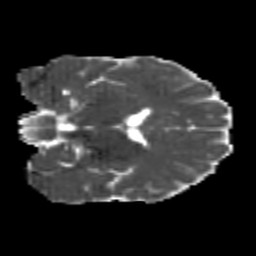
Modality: MD
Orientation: coronal
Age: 25
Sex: male
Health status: healthy
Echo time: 0.074 s